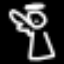
Label: angel